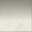
Piece: xx